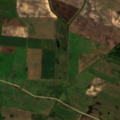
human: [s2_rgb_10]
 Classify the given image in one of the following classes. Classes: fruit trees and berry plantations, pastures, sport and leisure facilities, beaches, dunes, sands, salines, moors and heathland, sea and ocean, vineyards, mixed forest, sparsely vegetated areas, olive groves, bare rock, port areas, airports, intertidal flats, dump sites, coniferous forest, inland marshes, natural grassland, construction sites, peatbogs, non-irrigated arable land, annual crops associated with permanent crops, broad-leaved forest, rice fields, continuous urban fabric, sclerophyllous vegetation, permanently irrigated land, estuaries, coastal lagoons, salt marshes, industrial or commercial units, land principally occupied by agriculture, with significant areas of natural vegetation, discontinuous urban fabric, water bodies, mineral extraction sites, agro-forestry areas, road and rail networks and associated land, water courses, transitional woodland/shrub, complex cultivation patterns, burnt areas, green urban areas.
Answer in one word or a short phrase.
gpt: non-irrigated arable land, complex cultivation patterns, transitional woodland/shrub